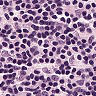
Metastatic tissue present: no